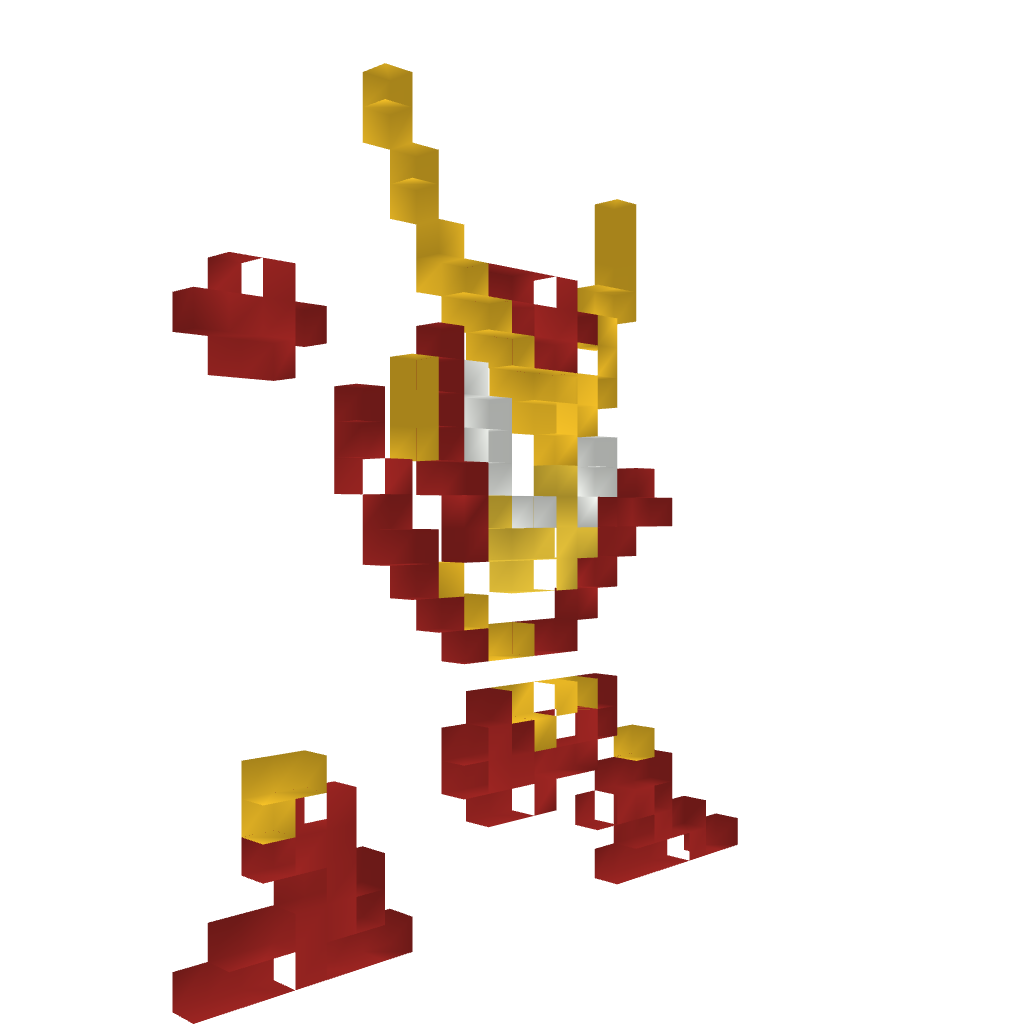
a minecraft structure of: Quickman (ErnieCIII)